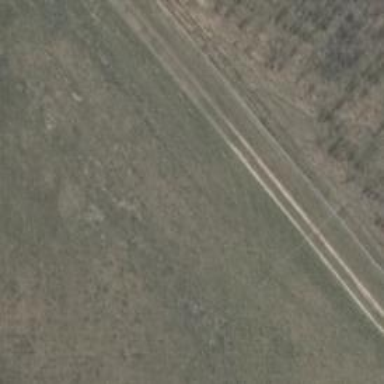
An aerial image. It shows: Service road with ground surface.